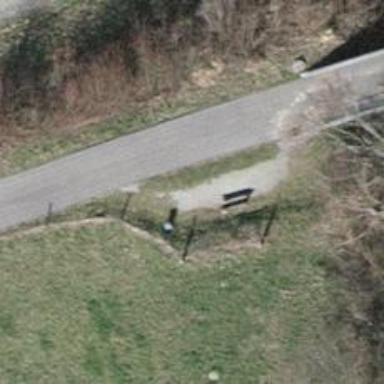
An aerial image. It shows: Bench.